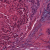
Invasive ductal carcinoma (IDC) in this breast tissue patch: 1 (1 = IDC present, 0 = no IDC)